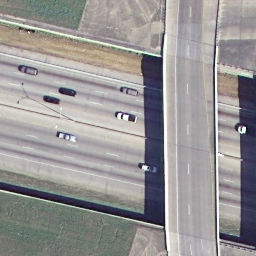
Label: overpass